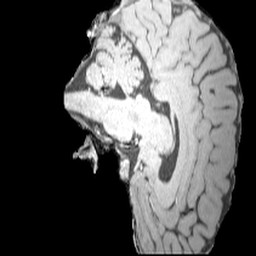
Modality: MP2RAGE
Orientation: sagittal